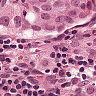
Metastatic tissue present: yes